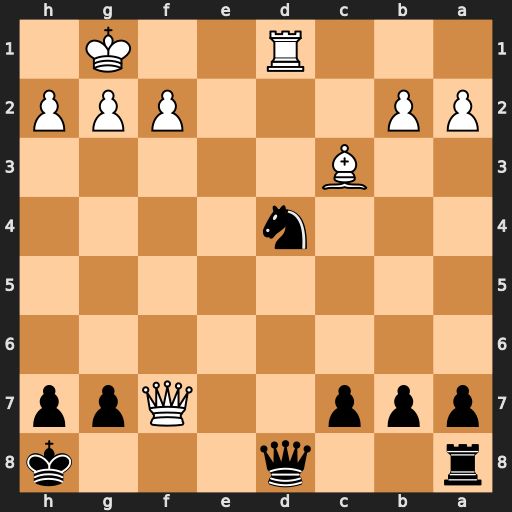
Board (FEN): r2q3k/ppp2Qpp/8/8/3n4/2B5/PP3PPP/3R2K1
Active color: b
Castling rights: -
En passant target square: -
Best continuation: Ne2+ Kf1 Qxd1+